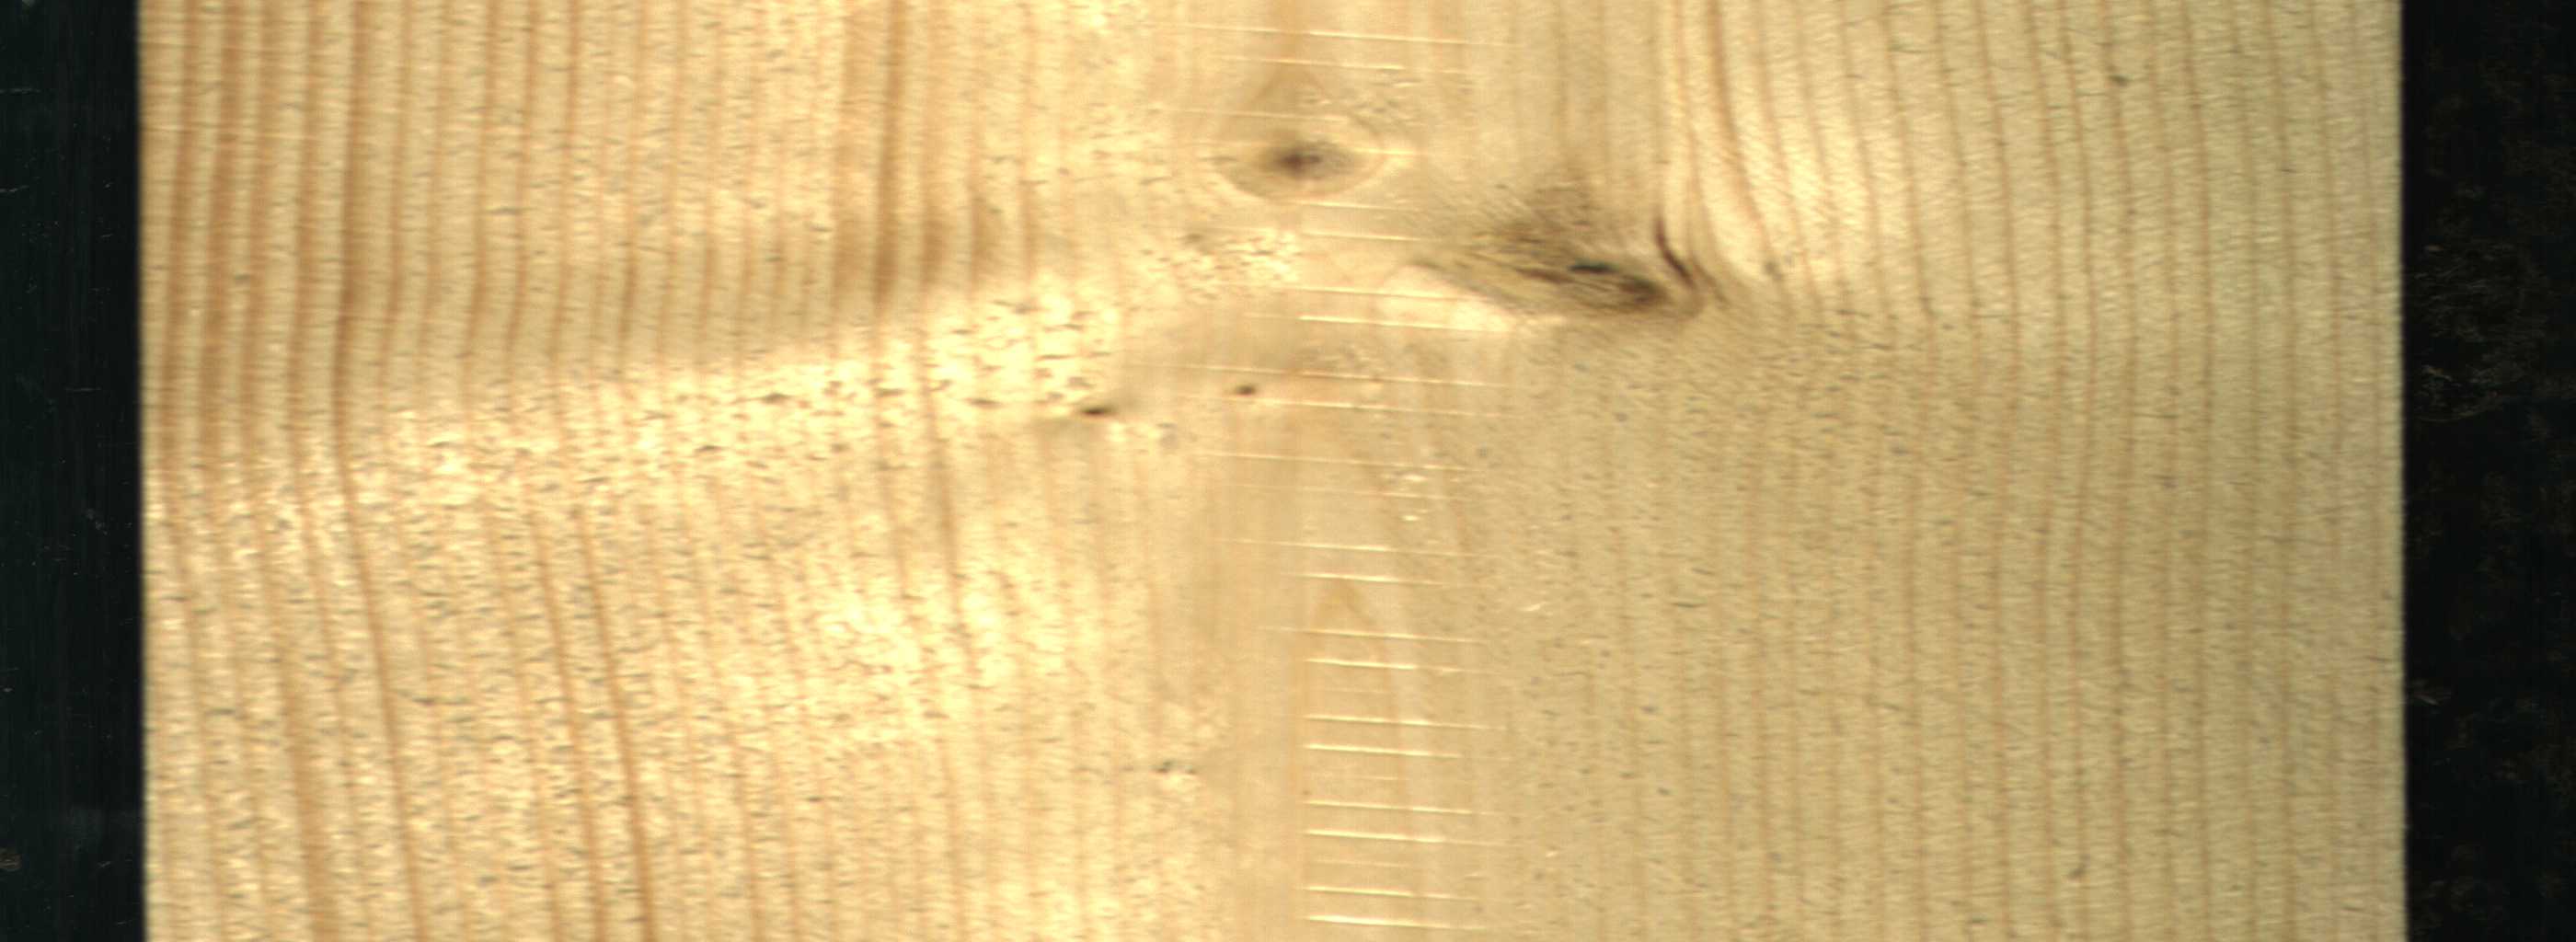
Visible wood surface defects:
Live_Knot
Live_Knot